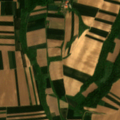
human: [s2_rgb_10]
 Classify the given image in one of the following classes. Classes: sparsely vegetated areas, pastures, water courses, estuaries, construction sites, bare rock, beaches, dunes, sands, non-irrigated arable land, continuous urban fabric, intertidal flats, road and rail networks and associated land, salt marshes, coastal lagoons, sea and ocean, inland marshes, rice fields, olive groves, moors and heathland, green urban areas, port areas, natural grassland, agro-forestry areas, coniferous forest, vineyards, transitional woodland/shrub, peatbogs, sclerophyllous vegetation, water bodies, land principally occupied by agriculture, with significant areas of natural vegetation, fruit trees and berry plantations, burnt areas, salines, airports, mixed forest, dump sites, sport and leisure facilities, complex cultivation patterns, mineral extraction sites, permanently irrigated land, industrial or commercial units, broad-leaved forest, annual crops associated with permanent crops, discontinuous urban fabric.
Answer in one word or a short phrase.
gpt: non-irrigated arable land, land principally occupied by agriculture, with significant areas of natural vegetation, broad-leaved forest